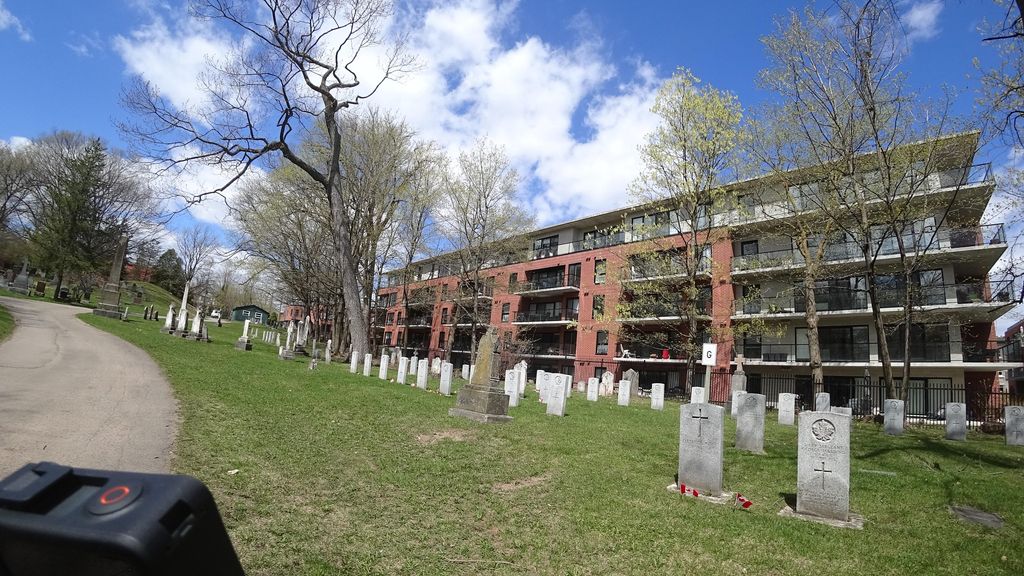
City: quebec_city